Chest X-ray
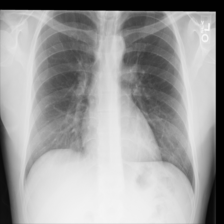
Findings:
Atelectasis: negative
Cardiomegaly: negative
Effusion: negative
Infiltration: negative
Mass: negative
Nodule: negative
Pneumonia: negative
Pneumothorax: negative
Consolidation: negative
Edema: negative
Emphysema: negative
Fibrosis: negative
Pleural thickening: negative
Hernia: negative